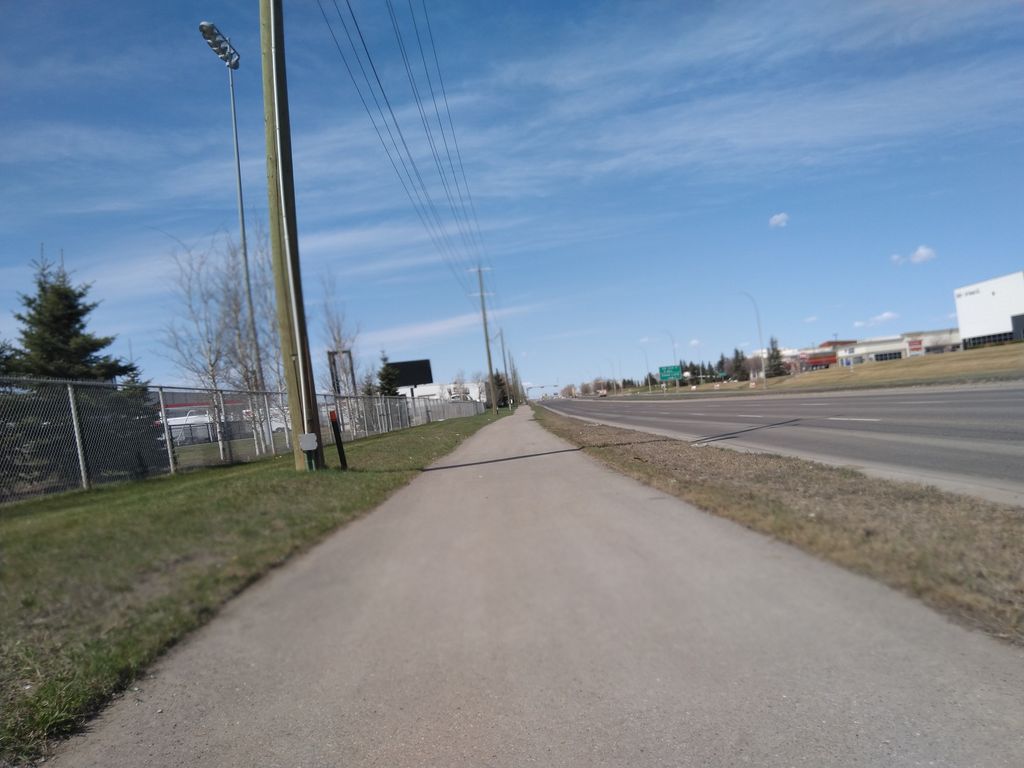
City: calgary